Field crop: tomato
Growth stage: 1
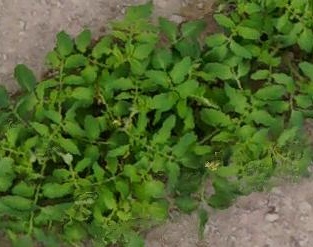
Species: tomato